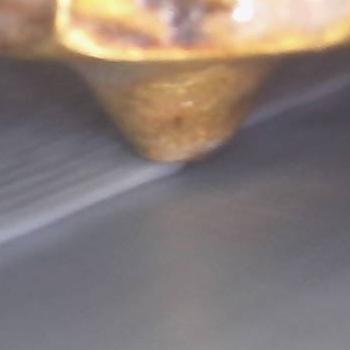
Flow rate: 49%